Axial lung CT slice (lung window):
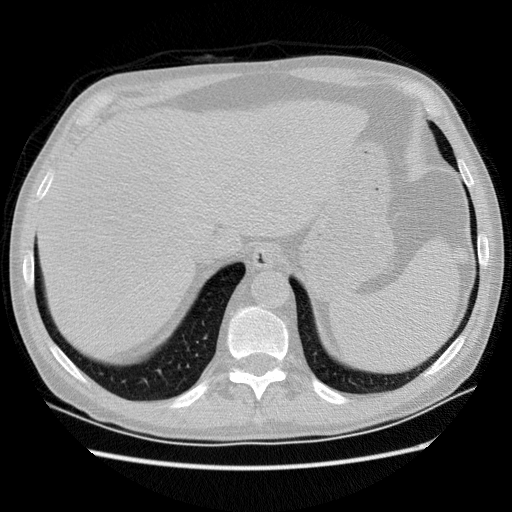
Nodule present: no